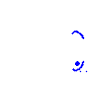
Particle: kaon